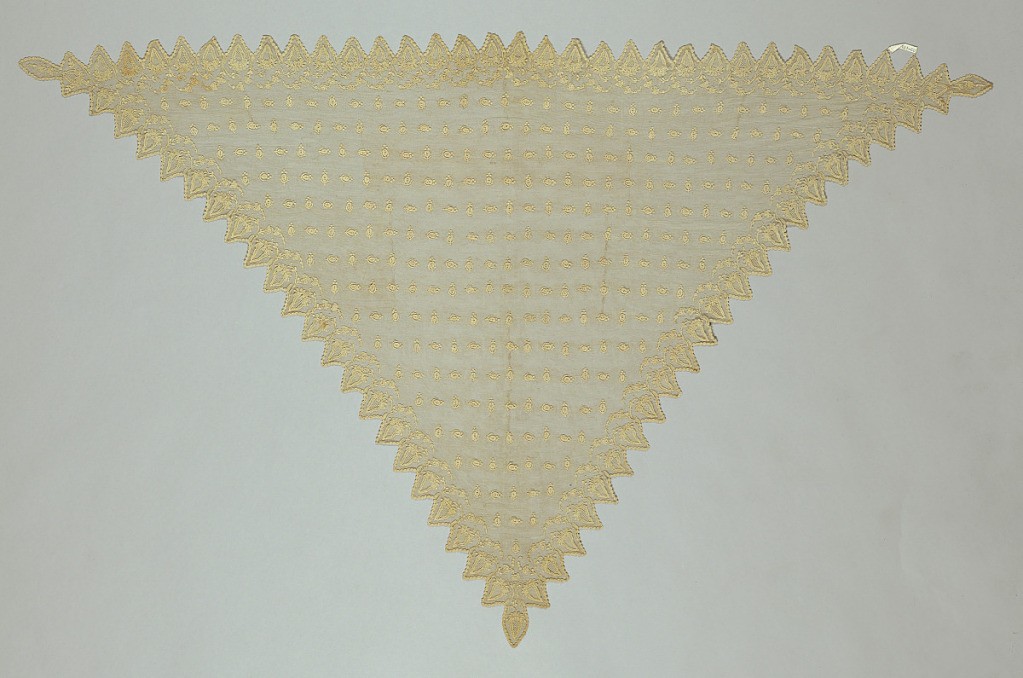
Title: Scarf
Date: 19th century
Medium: linen Technique: needle lace with ground of loop and twist with twist return
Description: Three cornered lace scarf. Probably Empire style.